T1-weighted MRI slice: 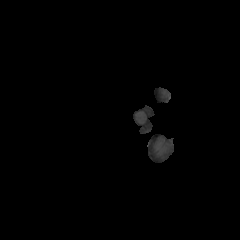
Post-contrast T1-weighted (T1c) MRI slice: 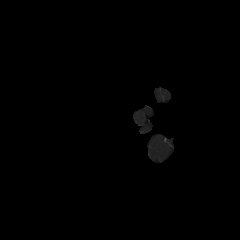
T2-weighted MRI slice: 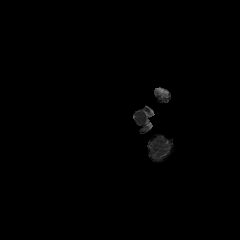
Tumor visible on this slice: no